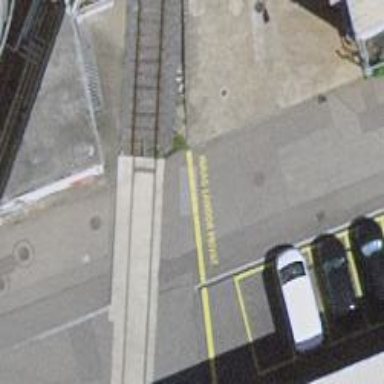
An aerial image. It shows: Railway level crossing.